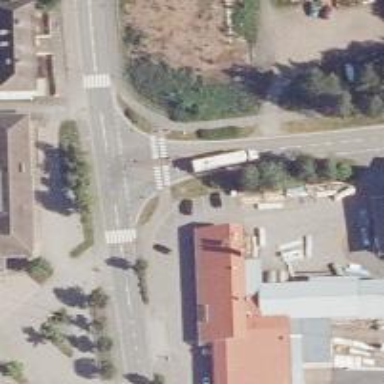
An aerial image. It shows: Marked crossing on the road.